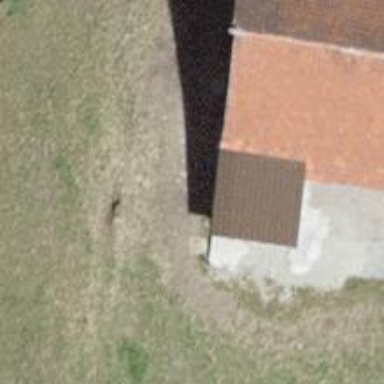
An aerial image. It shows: Farm building.